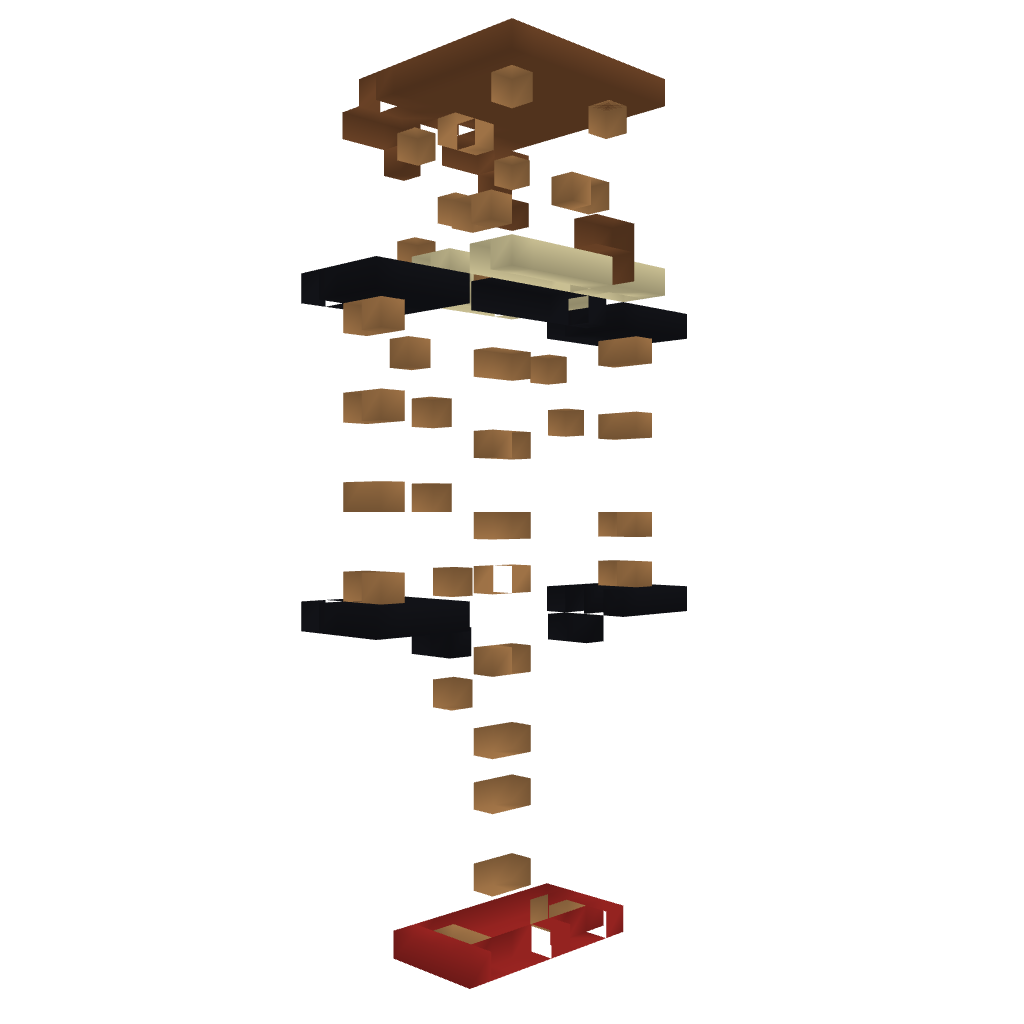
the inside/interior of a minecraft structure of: skydoesminecraft